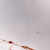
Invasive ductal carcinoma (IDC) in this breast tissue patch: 0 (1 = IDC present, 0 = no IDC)